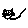
Label: cat